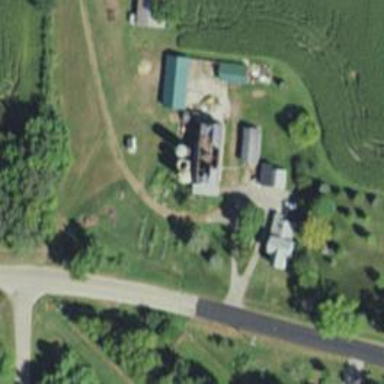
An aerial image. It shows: Silo.